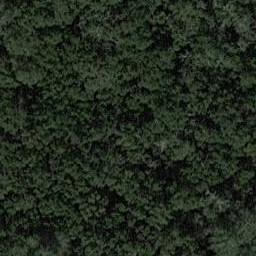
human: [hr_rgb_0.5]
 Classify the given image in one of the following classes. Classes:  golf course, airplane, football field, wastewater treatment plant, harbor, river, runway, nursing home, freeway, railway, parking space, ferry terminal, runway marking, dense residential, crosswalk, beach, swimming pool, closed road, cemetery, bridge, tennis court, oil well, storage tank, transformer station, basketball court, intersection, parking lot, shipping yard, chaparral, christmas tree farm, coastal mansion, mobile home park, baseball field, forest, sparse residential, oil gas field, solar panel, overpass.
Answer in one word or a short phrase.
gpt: forest